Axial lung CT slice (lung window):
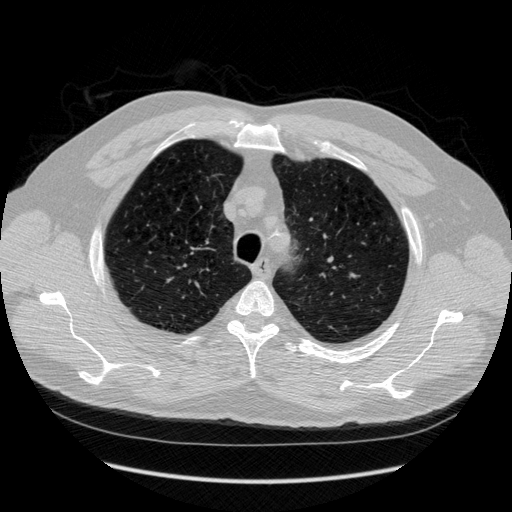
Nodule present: no